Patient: sex M, age 57
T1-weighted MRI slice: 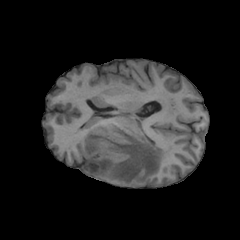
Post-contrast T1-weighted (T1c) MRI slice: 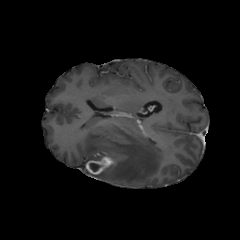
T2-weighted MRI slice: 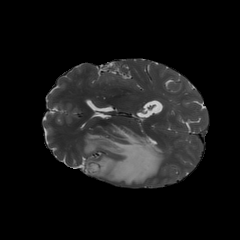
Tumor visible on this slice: yes
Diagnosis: Glioblastoma, IDH-wildtype
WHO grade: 4